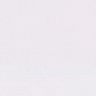
Metastatic tissue present: no